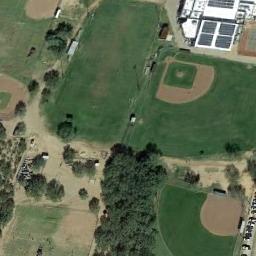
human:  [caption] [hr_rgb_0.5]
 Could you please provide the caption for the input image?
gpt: There are two baseball diamonds in the middle of grass covered with trees .

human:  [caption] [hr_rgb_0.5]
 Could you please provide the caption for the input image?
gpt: Some baseball diamonds of different sizes on the lawn with some trees and some buildings beside .

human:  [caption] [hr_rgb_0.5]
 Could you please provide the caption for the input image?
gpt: There are two baseball diamonds in the grass next to the houses and the forest .

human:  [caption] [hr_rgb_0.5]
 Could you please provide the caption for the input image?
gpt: There is a trail leading to this baseball field .

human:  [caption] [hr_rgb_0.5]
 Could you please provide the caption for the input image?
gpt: Two baseball diamonds are surrounded by grass .